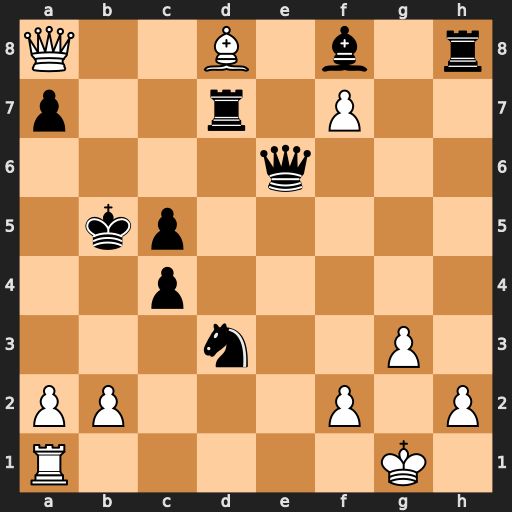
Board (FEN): Q2B1b1r/p2r1P2/4q3/1kp5/2p5/3n2P1/PP3P1P/R5K1
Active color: w
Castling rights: -
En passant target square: -
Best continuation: a4+ Kb4 Qb8+ Qb6 Bxb6